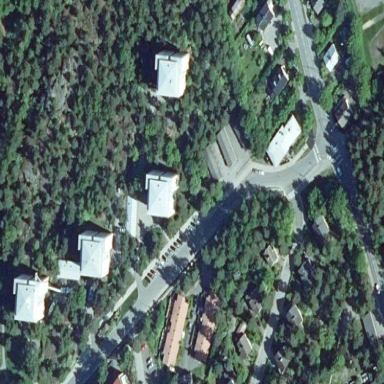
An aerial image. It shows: Residential area with apartments.